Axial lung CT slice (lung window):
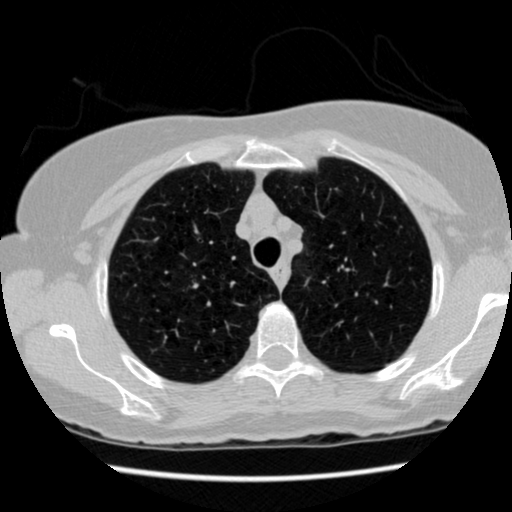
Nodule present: no